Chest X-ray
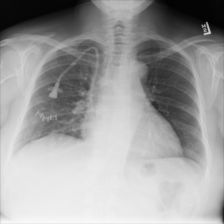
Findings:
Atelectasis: negative
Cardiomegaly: negative
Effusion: negative
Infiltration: positive
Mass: negative
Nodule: negative
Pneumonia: negative
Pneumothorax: negative
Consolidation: negative
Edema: negative
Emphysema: negative
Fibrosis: negative
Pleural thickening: negative
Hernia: negative